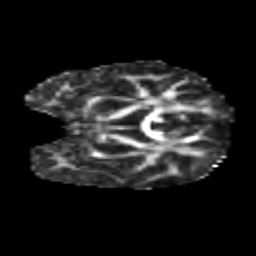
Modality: FA
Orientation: coronal
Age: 8
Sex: female
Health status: healthy